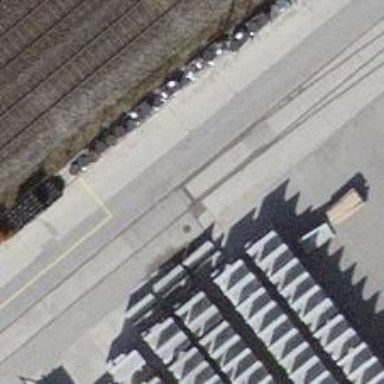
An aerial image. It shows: Railway switch.